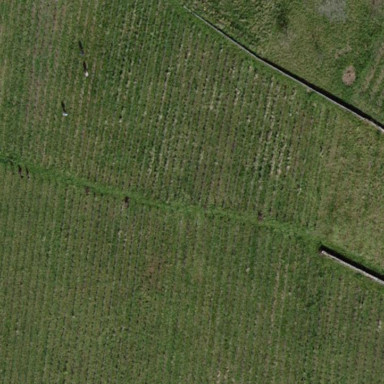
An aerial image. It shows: Vineyard where grapes are grown.